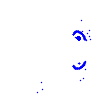
Particle: electron